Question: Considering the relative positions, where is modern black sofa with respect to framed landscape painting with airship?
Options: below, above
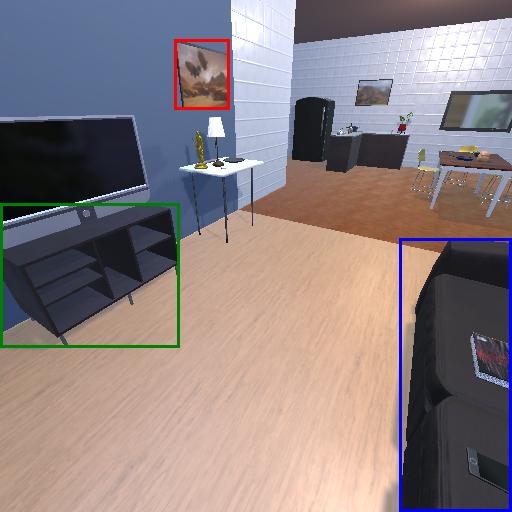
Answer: below